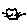
Label: cat